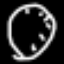
Label: clock